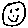
Label: smiley face